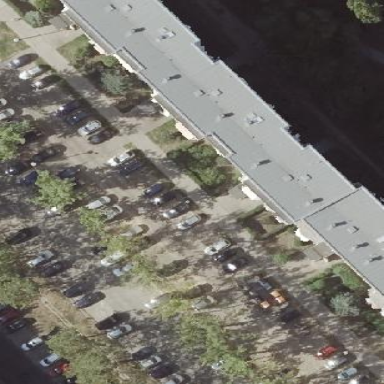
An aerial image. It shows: Street side parking on concrete surface.